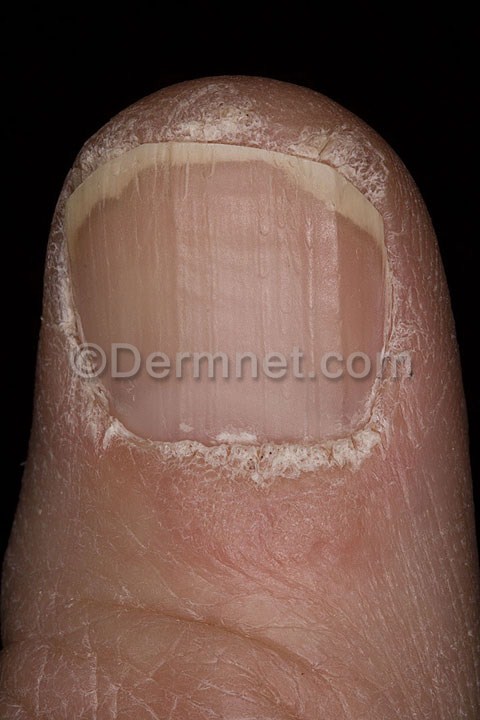
Disease: Warts Molluscum and other Viral Infections